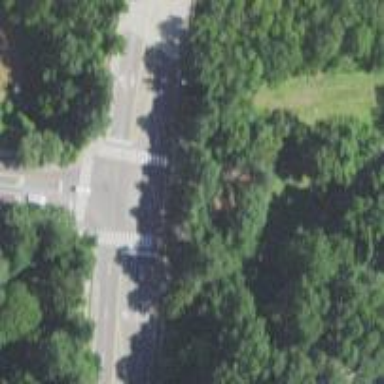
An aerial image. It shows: Marked crossing on asphalt cycleway.